Question: This is a continuation to <URL> which Oleg has answered.

I have 2 configuration files.
I compare them for equality, and so I have two options as shown in the image (radio buttons)
The grid displays all the rows, only change is that the values which are not equal (identified by 'isEqual=false' in JSON) they are in different color.
In
if the corresponding rows are not equal (identified by 'isEqual=false' in JSON) then row color in the grid is changed and the equal (identified by 'isEqual=true' in JSON) row values are not displayed (since this is . So now in some configuration (json) the (grouping) has all the rows equal (i.e., 'isEqual=true') under which all the rows are hidden, I want if all the rows inside the row is hidden then the Grouping also should not be visible.
: if 'Product' grouping has all the rows hidden then even the 'Product' grouping should be hidden
small part of Json
'''
{
"response": [
{
"id": "1",
"elementName": "A",
"category": "System",
"subCategory": "Environment",
"isEqual": true,
"isPrasentinXml1": true,
"isPrasentinXml2": true,
"isPrasentinXml3": false,
"attribute": [
{
"firstValue": "<PHONE>",
"secondValue": "<PHONE>"
}
]
},
{
"id": "23",
"elementName": "TERM",
"category": "System",
"subCategory": "Environment",
"isEqual": true,
"isPrasentinXml1": true,
"isPrasentinXml2": true,
"isPrasentinXml3": false,
"attribute": [
{
"firstValue": "xterm",
"secondValue": "xterm"
}
]
},
{
"id": "33",
"elementName": "bitmode",
"category": "Product",
"subCategory": "Product",
"isEqual": true,
"isPrasentinXml1": true,
"isPrasentinXml2": true,
"isPrasentinXml3": false,
"attribute": [
{
"name": "bitmode",
"firstValue": "file: cannot open /home/asimon/java/AIXJAVA/java/bin/libssaiok.so
",
"secondValue": "file: cannot open /home/asimon/java/AIXJAVA/java/bin/libssaiok.so
"
}
]
},
{
"id": "36",
"elementName": "coredump - hard",
"category": "System",
"subCategory": "Userlimit",
"isEqual": true,
"isPrasentinXml1": true,
"isPrasentinXml2": true,
"isPrasentinXml3": false,
"attribute": [
{
"name": "hard",
"firstValue": "unlimited ",
"secondValue": "unlimited "
}
]
},
{
"id": "37",
"elementName": "coredump - soft",
"category": "System",
"subCategory": "Userlimit",
"isEqual": true,
"isPrasentinXml1": true,
"isPrasentinXml2": true,
"isPrasentinXml3": false,
"attribute": [
{
"name": "soft",
"firstValue": "unlimited ",
"secondValue": "unlimited "
}
]
},
{
"id": "38",
"elementName": "cpuspeed",
"category": "System",
"subCategory": "System",
"isEqual": true,
"isPrasentinXml1": true,
"isPrasentinXml2": true,
"isPrasentinXml3": false,
"attribute": [
{
"name": "cpuspeed",
"firstValue": " 4204
",
"secondValue": " 4204
"
}
]
},
{
"id": "39",
"elementName": "data - hard",
"category": "System",
"subCategory": "Userlimit",
"isEqual": true,
"isPrasentinXml1": true,
"isPrasentinXml2": true,
"isPrasentinXml3": false,
"attribute": [
{
"name": "hard",
"firstValue": "unlimited ",
"secondValue": "unlimited "
}
]
},
{
"id": "40",
"elementName": "data - soft",
"category": "System",
"subCategory": "Userlimit",
"isEqual": true,
"isPrasentinXml1": true,
"isPrasentinXml2": true,
"isPrasentinXml3": false,
"attribute": [
{
"name": "soft",
"firstValue": "unlimited ",
"secondValue": "unlimited "
}
]
}
{
"id": "46",
"elementName": "machine",
"category": "System",
"subCategory": "System",
"isEqual": true,
"isPrasentinXml1": true,
"isPrasentinXml2": true,
"isPrasentinXml3": false,
"attribute": [
{
"name": "machine",
"firstValue": "000CE082D900
",
"secondValue": "000CE082D900
"
}
]
},
{
"id": "47",
"elementName": "maxfilesperproc",
"category": "System",
"subCategory": "Kernel Parameters",
"isEqual": false,
"isPrasentinXml1": true,
"isPrasentinXml2": true,
"isPrasentinXml3": false,
"attribute": [
{
"name": "maxfilesperproc",
"firstValue": " 8192
",
"secondValue": " 2000
"
}
]
},
{
"id": "48",
"elementName": "maxthreadsperproc",
"category": "System",
"subCategory": "Kernel Parameters",
"isEqual": false,
"isPrasentinXml1": true,
"isPrasentinXml2": true,
"isPrasentinXml3": false,
"attribute": [
{
"name": "maxthreadsperproc"
}
]
},
{
"id": "49",
"elementName": "memory - hard",
"category": "System",
"subCategory": "Userlimit",
"isEqual": true,
"isPrasentinXml1": true,
"isPrasentinXml2": true,
"isPrasentinXml3": false,
"attribute": [
{
"name": "hard",
"firstValue": "unlimited ",
"secondValue": "unlimited "
}
]
},
{
"id": "50",
"elementName": "memory - soft",
"category": "System",
"subCategory": "Userlimit",
"isEqual": false,
"isPrasentinXml1": true,
"isPrasentinXml2": true,
"isPrasentinXml3": false,
"attribute": [
{
"name": "soft",
"firstValue": "32768 ",
"secondValue": "unlimited "
}
]
},
{
"id": "51",
"elementName": "mempagesize",
"category": "System",
"subCategory": "Kernel Parameters",
"isEqual": true,
"isPrasentinXml1": true,
"isPrasentinXml2": true,
"isPrasentinXml3": false,
"attribute": [
{
"name": "mempagesize",
"firstValue": "4096
",
"secondValue": "4096
"
}
]
},
{
"id": "52",
"elementName": "nofiles - hard",
"category": "System",
"subCategory": "Userlimit",
"isEqual": true,
"isPrasentinXml1": true,
"isPrasentinXml2": true,
"isPrasentinXml3": false,
"attribute": [
{
"name": "hard",
"firstValue": "unlimited ",
"secondValue": "unlimited "
}
]
},
{
"id": "53",
"elementName": "nofiles - soft",
"category": "System",
"subCategory": "Userlimit",
"isEqual": false,
"isPrasentinXml1": true,
"isPrasentinXml2": true,
"isPrasentinXml3": false,
"attribute": [
{
"name": "soft",
"firstValue": "8192 ",
"secondValue": "2000 "
}
]
},
{
"id": "54",
"elementName": "numberofcpu",
"category": "System",
"subCategory": "System",
"isEqual": true,
"isPrasentinXml1": true,
"isPrasentinXml2": true,
"isPrasentinXml3": false,
"attribute": [
{
"name": "numberofcpu",
"firstValue": " 2
",
"secondValue": " 2
"
}
]
},
{
"id": "55",
"elementName": "osname",
"category": "System",
"subCategory": "System",
"isEqual": true,
"isPrasentinXml1": true,
"isPrasentinXml2": true,
"isPrasentinXml3": false,
"attribute": [
{
"name": "osname",
"firstValue": "AIX
",
"secondValue": "AIX
"
}
]
},
{
"id": "56",
"elementName": "release",
"category": "System",
"subCategory": "System",
"isEqual": true,
"isPrasentinXml1": true,
"isPrasentinXml2": true,
"isPrasentinXml3": false,
"attribute": [
{
"name": "release",
"firstValue": "1
",
"secondValue": "1
"
}
]
}
],
"xls_path": "\csm\files\comparefiles\compare_output.xls"
}
'''
code
'''
$('#compareContent').empty();
$('<div id="compareParentDiv" width="100%">'+
'<table id="list2" cellspacing="0" cellpadding="0"></table>'+
'<div id="gridpager3"></div></div>')
.appendTo('#compareContent');
$("#compareParentDiv").hide();
var gridDiff = $("#list2");
gridDiff.jqGrid({
datastr: compareData,
datatype: "jsonstring",
colNames: ['KeyName', 'SubCategory', starheader, header1,'isEqual'],
colModel: [
{ name: 'elementName', index: 'elementName', key: true, width: 120 },
{ name: 'subCategory', index: 'subCategory', width: 1 },
{ name: 'firstValue', index: 'firstValue', width: 310, jsonmap:'attribute.0.firstValue' },
{ name: 'secondValue', index: 'secondValue', width: 310,jsonmap:'attribute.0.secondValue' },
{ name: 'isEqual', index: 'isEqual', width: 1,hidden:true}
],
pager: '#gridpager3',
rowNum:50,
scrollOffset:1,
//viewrecords: true,
jsonReader: {
repeatitems: false,
page: function(){return 1;},
root: "response"
},
//rownumbers: true,
height: '320',
autowidth:true,
grouping: true,
groupingView: {
groupField: ['subCategory'],
groupOrder: ['desc'],
groupDataSorted : true,
groupColumnShow: [false],
//groupCollapse: true,
groupText: ['<b>{0}</b>']
},
loadComplete: function() {
if (this.p.datatype !== 'local') {
setTimeout(function () {
gridDiff.trigger('reloadGrid');
}, 0);
} else {
$("#compareParentDiv").show();
}
var i, names=this.p.groupingView.sortnames[0], l = names.length;
data = this.p.data, rows = this.rows, item;
for (i=0;i<l;i++) {
if ($.inArray(names[i],grouping) >= 0) {
$(this).jqGrid('groupingToggle',this.id+"ghead_"+i);
$(rows.namedItem(this.id+"ghead_"+i)).find("span.ui-icon").click(function(){
var len = data.length, iRow;
for (iRow=0;iRow<len;iRow++) {
item = data[iRow];
if (item.isEqual) {
$(rows.namedItem(item._id_)).hide();
}
}
});
} else {
// hide the grouping row
$('#'+this.id+"ghead_"+i).hide();
}
//console.info($('#'+this.id+"ghead_"+i));
}
/*var i, names=this.p.groupingView.sortnames[0], l = names.length,
data = this.p.data, rows = this.rows, item;
for (i=0;i<l;i++) {
if (names[i]==='Environment') {
$(this).jqGrid('groupingToggle',this.id+"ghead_"+i);
$(rows.namedItem(this.id+"ghead_"+i)).find("span.ui-icon").click(function(){
var len = data.length, iRow;
for (iRow=0;iRow<len;iRow++) {
item = data[iRow];
if (item.isEqual) {
$(rows.namedItem(item._id_)).hide();
}
}
});
} else {
// hide the grouping row
$('#'+this.id+"ghead_"+i).hide();
}
}*/
var i, names=this.p.groupingView.sortnames[0], l = names.length,
data = this.p.data, rows = this.rows, item;
l = data.length;
for (i=0;i<l;i++) {
item = data[i];
if (!item.isEqual) {
$(rows.namedItem(item._id_))
.css({
"background-color": "#FFE3EA",
"background-image": "none"
});
} else {
$(rows.namedItem(item._id_)).hide();
}
}
}
});
gridDiff.jqGrid('navGrid', '#gridpager3', { add: false, edit: false, del: false, search: false, refresh: false });
gridDiff.jqGrid('navButtonAdd',"#gridpager3",{caption:"Toggle",title:"Toggle Search Toolbar", buttonicon :'ui-icon-pin-s',
onClickButton:function(){
gridDiff[0].toggleToolbar();
}
});
gridDiff.jqGrid('navButtonAdd',"#gridpager3",{caption:"Clear",title:"Clear Search",buttonicon :'ui-icon-refresh',
onClickButton:function(){
gridDiff[0].clearToolbar();
}
});
gridDiff.jqGrid('filterToolbar',
{stringResult: true, searchOnEnter: false, defaultSearch: 'cn'});
'''
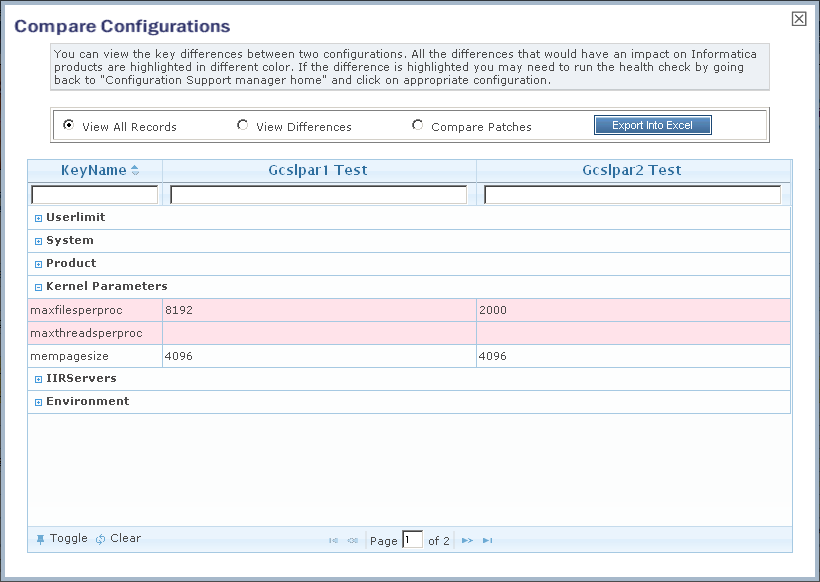
Answer: I suggest that you change a little the way in which the grid rows are enumerated inside of the 'loadComplete' handler. I suggest to enumerate all grid rows in the way described <URL>.
The row having 'jqgfirstrow' class will be used only to set the width of the column. It should be skipped.
The rows having 'jqgroup' class are the grouping rows. The ids of the rows will be construed from the grid id (the id of the '<table>' element), the text 'ghead_' and the index in the grid parameter 'groupingView.sortnames[0]' which represent the sorted names of the groups.
The typical data rows are the grid rows having the class 'jqgrow'. You should examine the 'isEqual' property of the row data and either hide or highlight the rows.
You will find the demo <URL> which shows the following results:

The code of new version of the 'loadComplete' handler I fill additionally below
'''
loadComplete: function () {
var p = this.p, data = p.data, indexes = p._index,
names = p.groupingView.sortnames[0], iName, idParts,
rows = this.rows, cRows = rows.length, iRow, $row, rowData,
previousGrouppigRow = null, hasHighlitedItem = false,
lastCollaped = false,
onGroupingExpand = function () {
var $curRow = $(this).closest("tr.jqgroup").next();
while ($curRow.hasClass('jqgrow')) {
rowData = data[indexes[$curRow[0].id]];
if (rowData.isEqual) {
$curRow.hide();
}
$curRow = $curRow.next();
}
};
if (this.p.datatype !== 'local') {
// reload grid to sort it
setTimeout(function () {
gridDiff.trigger('reloadGrid');
}, 0);
return; //we need not do anything now
} else {
parentContainer.show();
}
for (iRow = 0; iRow < cRows; iRow += 1) {
$row = $(rows[iRow]);
if ($row.hasClass('jqgroup')) {
$row.find("span.ui-icon").click(onGroupingExpand);
idParts = $row[0].id.split('ghead_');
iName = idParts[idParts.length-1];
if ($.inArray(names[iName], grouping) >= 0) {
// collape the grouping rows from the "grouping" array
gridDiff.jqGrid('groupingToggle', $row[0].id);
lastCollaped = true;
}
// the row is the group header
if (previousGrouppigRow !== null && hasHighlitedItem === false) {
// the previous group has no highlited items
if (!lastCollaped) {
// collapse the group only if it is not already collaped
gridDiff.jqGrid('groupingToggle', previousGrouppigRow[0].id);
}
previousGrouppigRow.hide();
}
previousGrouppigRow = $row;
hasHighlitedItem = false;
} else if ($row.hasClass('jqgrow')) {
rowData = data[indexes[$row[0].id]];
if (!rowData.isEqual) {
hasHighlitedItem = true;
$row.css({
"background-color": "#FFE3EA",
"background-image": "none"
});
} else {
$row.hide();
}
}
}
if (previousGrouppigRow !== null && hasHighlitedItem === false) {
// the previous grout has no highlited items
if (!lastCollaped) {
gridDiff.jqGrid('groupingToggle', previousGrouppigRow[0].id);
}
previousGrouppigRow.hide();
}
}
'''
I recommend you additionally to use the recommendation which I described at the end of <URL>.